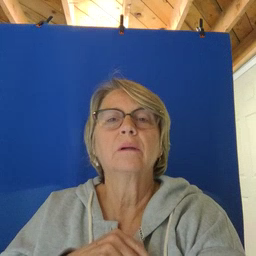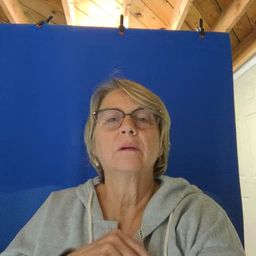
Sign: goose